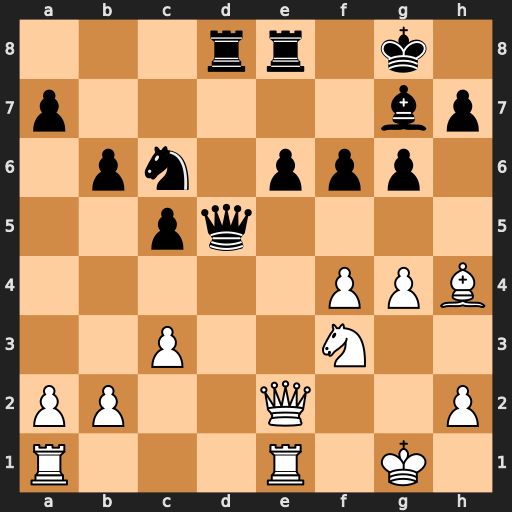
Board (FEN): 3rr1k1/p5bp/1pn1ppp1/2pq4/5PPB/2P2N2/PP2Q2P/R3R1K1
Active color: w
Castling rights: -
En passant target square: -
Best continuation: Red1 Nd4 cxd4